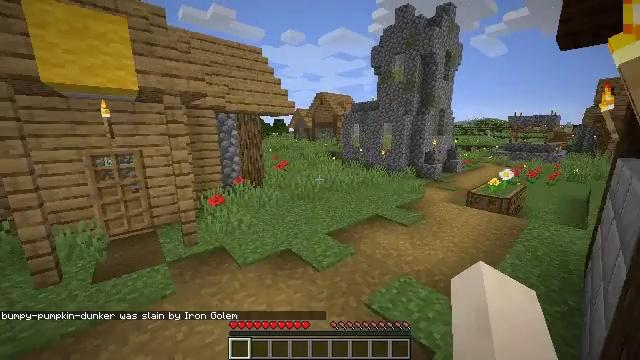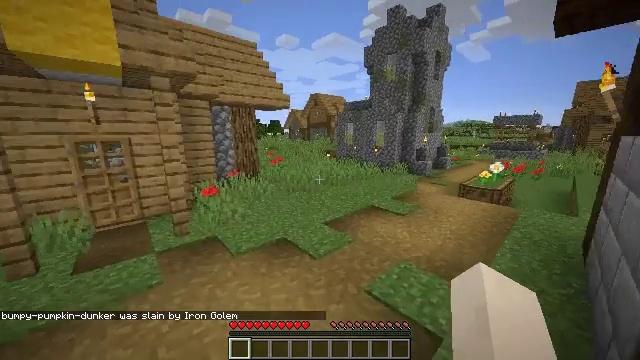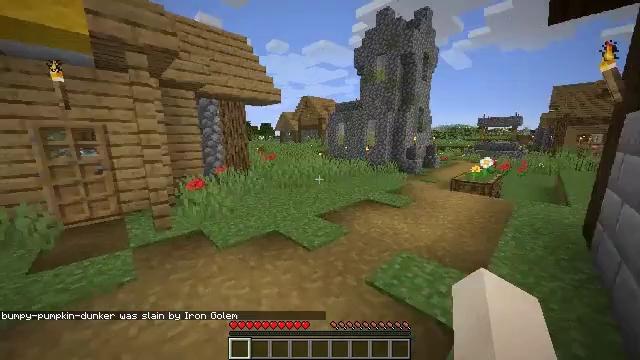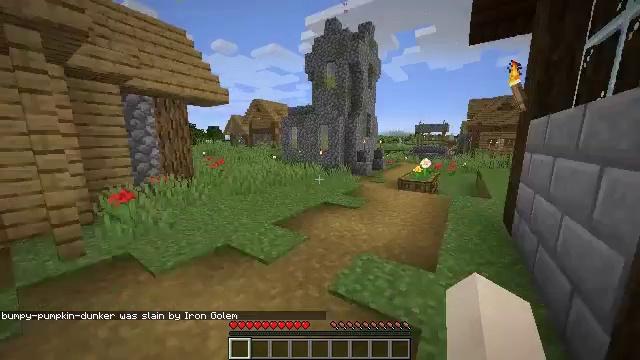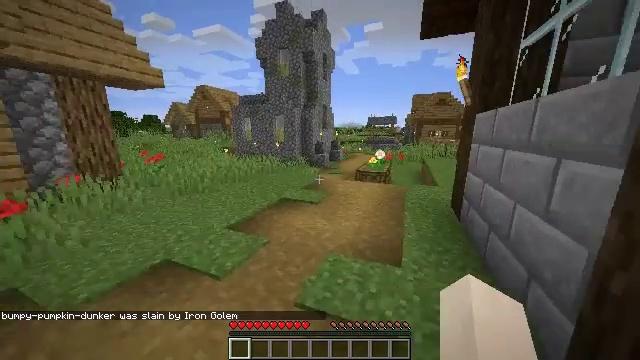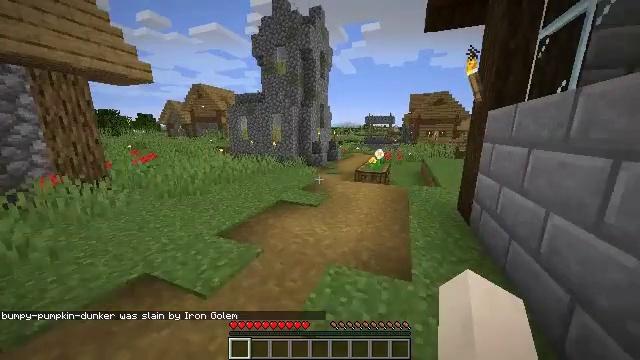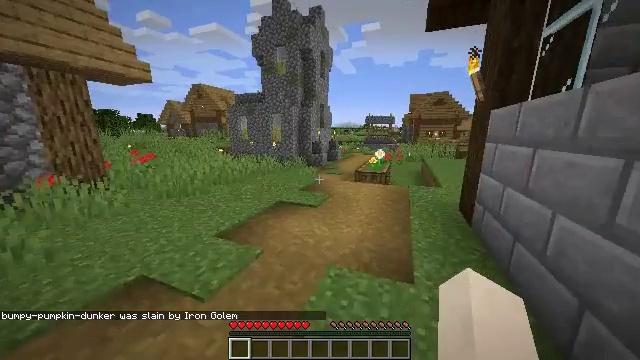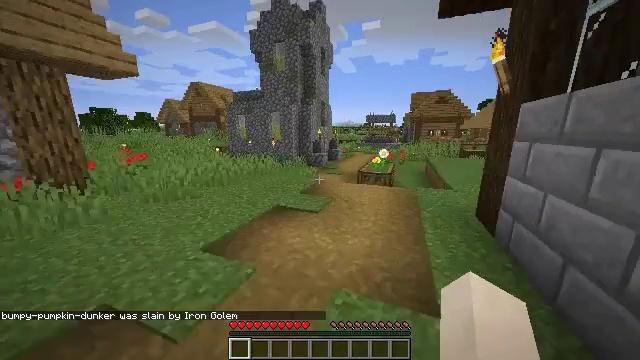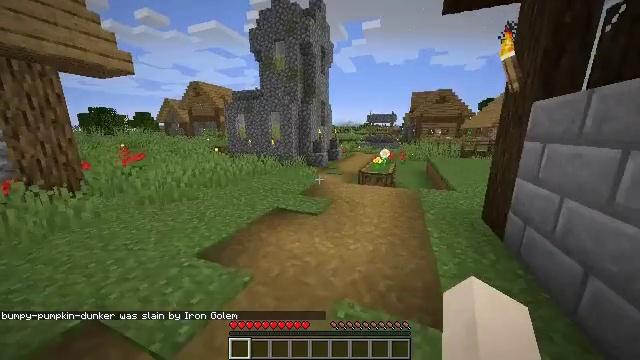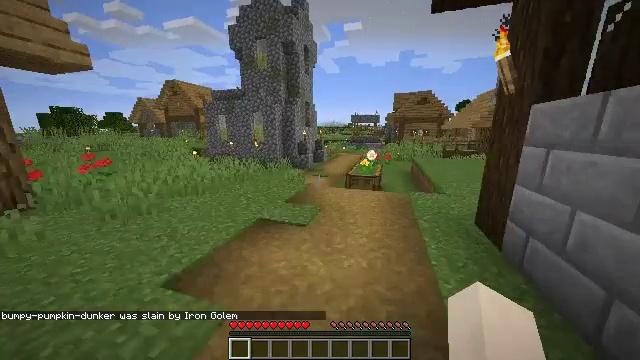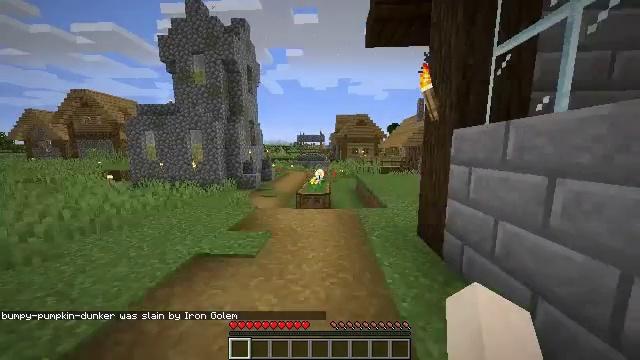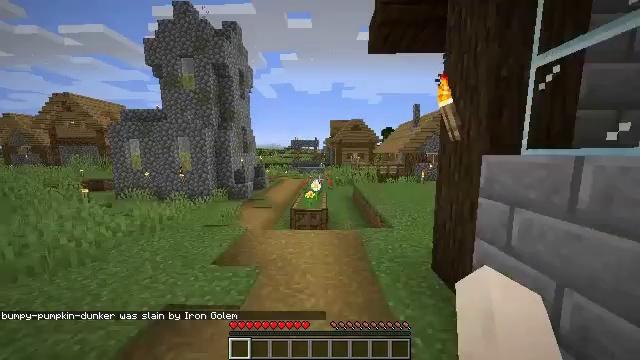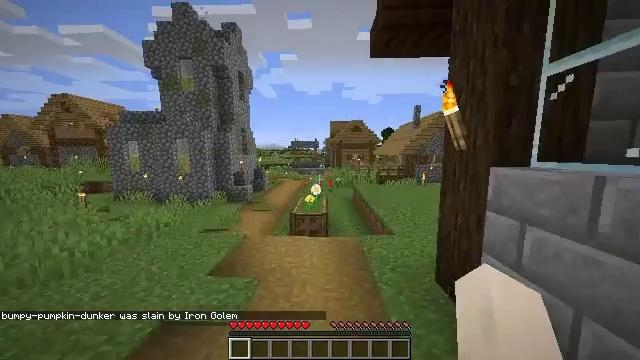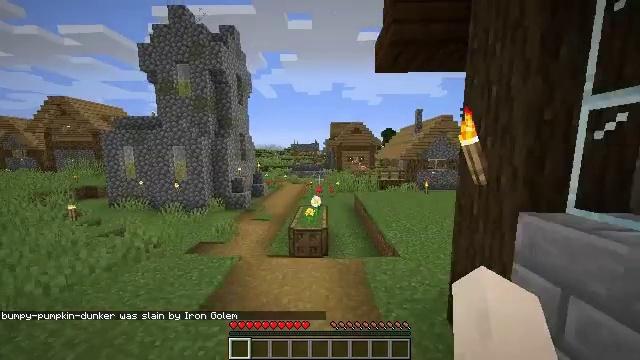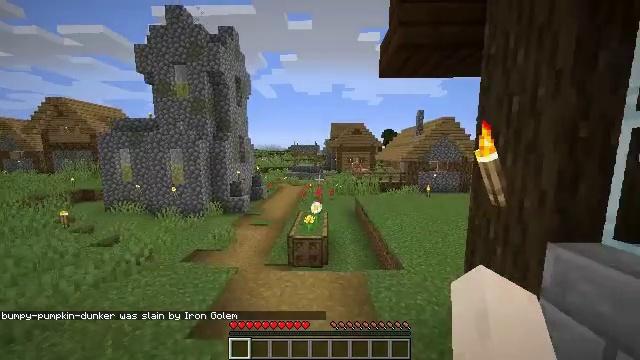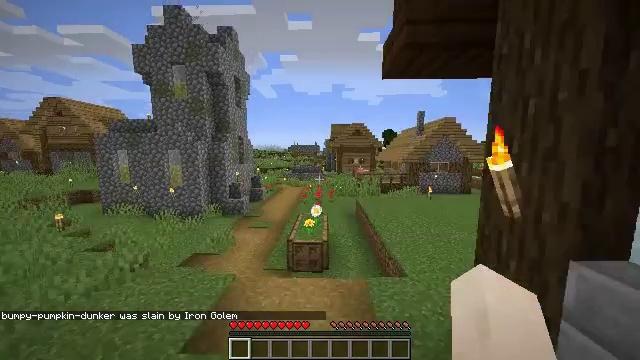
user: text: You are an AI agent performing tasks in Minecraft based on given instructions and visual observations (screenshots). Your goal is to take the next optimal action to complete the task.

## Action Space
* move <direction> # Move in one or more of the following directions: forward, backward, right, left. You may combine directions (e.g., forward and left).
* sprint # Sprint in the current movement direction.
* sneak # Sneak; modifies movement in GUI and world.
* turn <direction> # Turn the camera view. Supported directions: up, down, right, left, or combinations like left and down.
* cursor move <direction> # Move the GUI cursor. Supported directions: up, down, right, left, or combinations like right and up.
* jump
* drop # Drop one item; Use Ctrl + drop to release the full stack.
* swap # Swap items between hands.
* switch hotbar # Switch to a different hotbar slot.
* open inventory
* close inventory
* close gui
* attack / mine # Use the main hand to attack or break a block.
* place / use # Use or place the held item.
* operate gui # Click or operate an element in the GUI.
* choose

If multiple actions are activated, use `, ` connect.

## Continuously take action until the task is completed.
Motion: motion action
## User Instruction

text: Collect the red wool to use for crafting.
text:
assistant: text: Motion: move forward, sprint, turn right
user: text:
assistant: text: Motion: move forward, sprint, turn right
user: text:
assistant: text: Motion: move forward, turn right and up
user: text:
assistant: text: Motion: move forward, turn right and down
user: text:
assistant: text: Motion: move forward
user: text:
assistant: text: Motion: move forward, sprint
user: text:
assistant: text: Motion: move forward, sprint
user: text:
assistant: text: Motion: move forward
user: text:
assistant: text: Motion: move forward, turn right
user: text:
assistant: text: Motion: move forward, turn right and up
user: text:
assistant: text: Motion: move forward, turn right, jump
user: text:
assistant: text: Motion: move forward, jump
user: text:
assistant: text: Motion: move forward, jump
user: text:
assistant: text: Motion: move forward
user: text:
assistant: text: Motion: move forward
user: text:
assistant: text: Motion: move forward
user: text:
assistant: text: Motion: move forward
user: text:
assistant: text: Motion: move forward, sprint, turn right
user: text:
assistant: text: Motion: move forward, sprint, turn right
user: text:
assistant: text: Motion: move forward, sprint, turn right
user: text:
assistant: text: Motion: move forward, turn right
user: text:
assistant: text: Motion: move forward
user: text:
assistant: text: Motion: move forward
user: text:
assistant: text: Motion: move forward
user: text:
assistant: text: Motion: move forward
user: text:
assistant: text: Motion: move forward
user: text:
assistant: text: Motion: move forward
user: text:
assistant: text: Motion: move forward
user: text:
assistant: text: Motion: move forward, jump
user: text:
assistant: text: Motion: move forward, jump